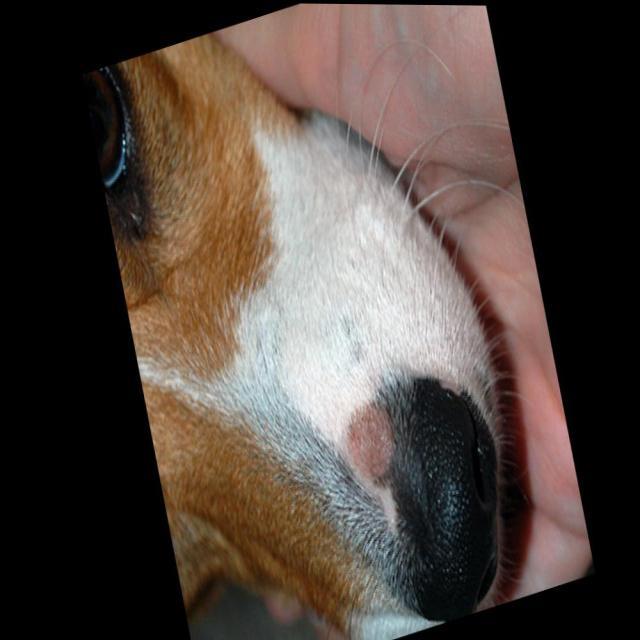
Canine ringworm (Dermatophytosis) — fungal infection caused by Microsporum or Trichophyton. Presents with circular alopecia, scaling, crusting, and broken hairs.